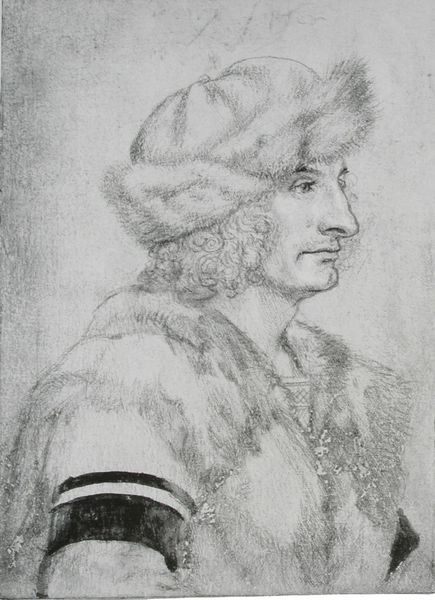
Titel: Bildnis des Jörg Fischer, Vorzeichnung
Künstler: Hans d.Ä. Holbein
Standort: Berlin
Institution: Staatliche Museen zu Berlin, Kupferstichkabinett
Schlagwörter: mann, grau, nase, profil, schwarz, weiss, zeichnung, blick, hochformat, hemd, kappe, mütze, arm, augen, kragen, mensch, pelz, ärmel, bildnis, hals, portrait, porträt, figur, haare, mantel, reich, händler, kinn, lippen, locken, renaissance, fell, papier, man, warm, weste, wimpern, schwarz-weiß, radierung, portait, seite, bleistift, proträt, stift, pelzkragen, seitenprofil, wohlhabend, mittelalter, reichtum, fellmütze, pelzmütze, persönlichkeit, weich, teuer, porträit, bänder, zeichung, reisen, textur, armbinde, flauschig, fellmantel, mitleralter, pellzmütze, filze